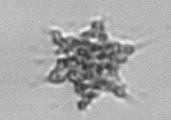
Label: Dictyocha